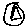
Label: circle